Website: lowes
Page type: customer-info-address
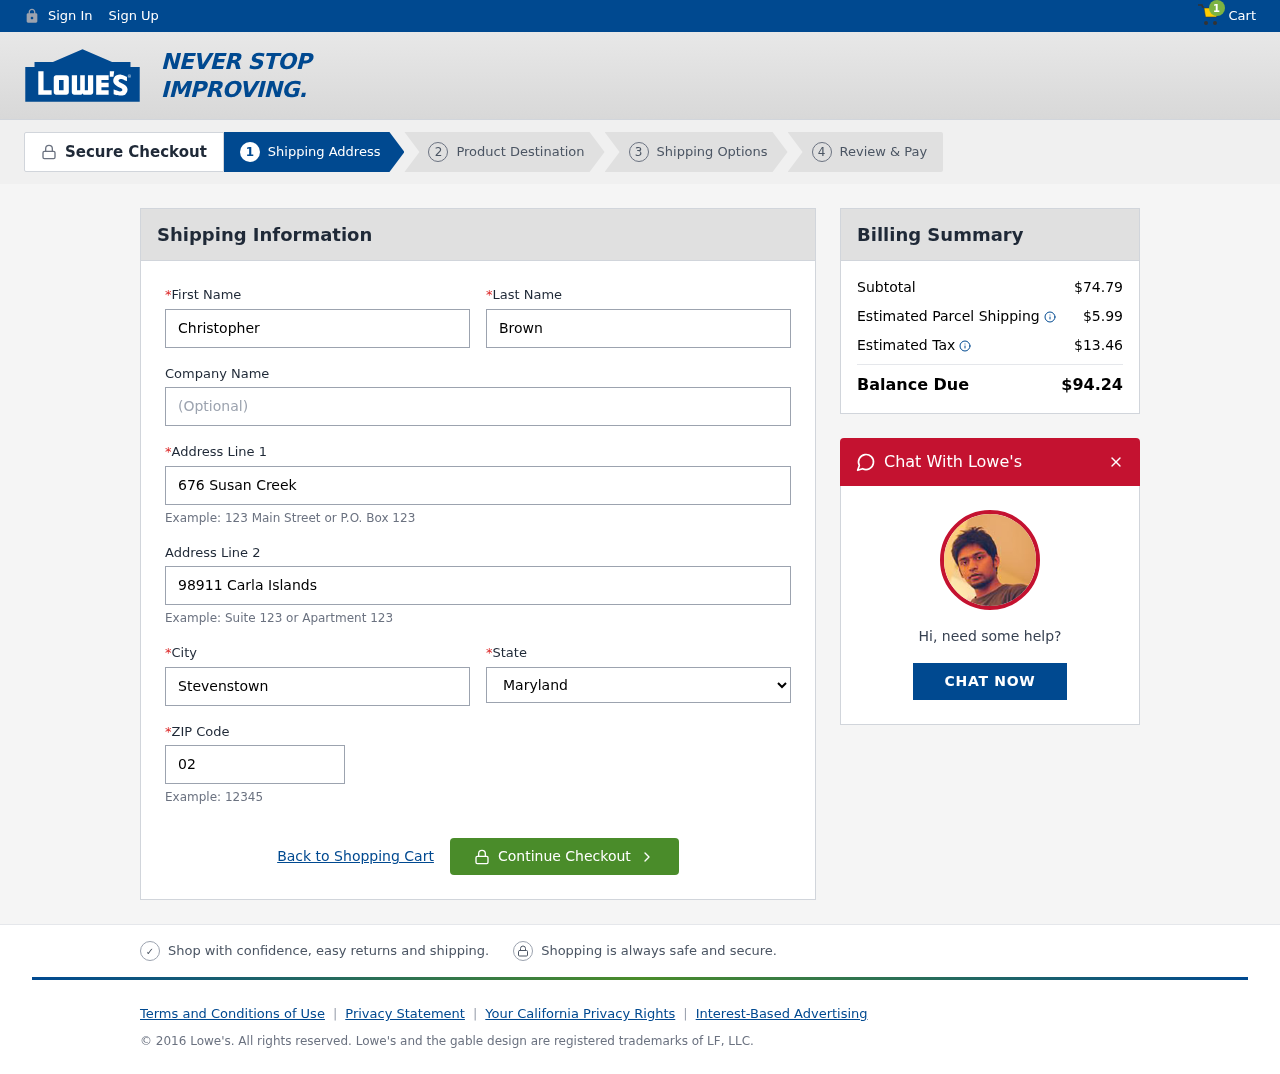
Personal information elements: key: PII_CITY
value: Stevenstown
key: PII_FIRSTNAME
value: Christopher
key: PII_LASTNAME
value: Brown
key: PII_POSTCODE
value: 02885
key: PII_STATE
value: Maryland
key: PII_STREET
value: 676 Susan Creek
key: PII_STREET2
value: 98911 Carla Islands
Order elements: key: ORDER_NUM_ITEMS
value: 1
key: ORDER_SUBTOTAL
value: $74.79
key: ORDER_SHIPPING_COST
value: $5.99
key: ORDER_TAX
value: $13.46
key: ORDER_TOTAL
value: $94.24